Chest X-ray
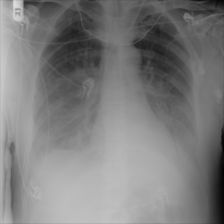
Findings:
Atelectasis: negative
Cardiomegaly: negative
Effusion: positive
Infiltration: negative
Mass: negative
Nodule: negative
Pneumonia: negative
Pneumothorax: negative
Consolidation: negative
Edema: negative
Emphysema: negative
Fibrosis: negative
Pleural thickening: negative
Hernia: negative